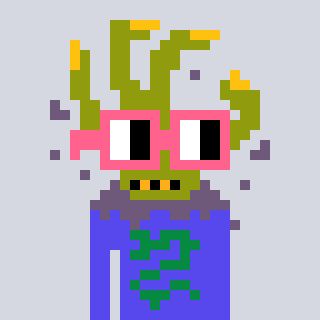
a pixel art character with square pink glasses, a zombie-hand-shaped head and a computerblue-colored body on a cool background